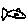
Label: fish